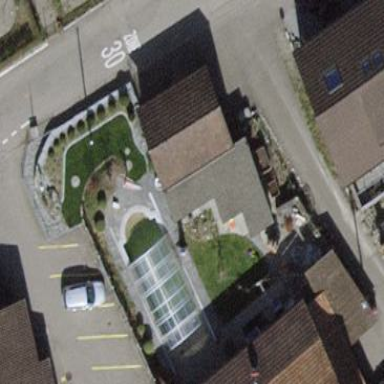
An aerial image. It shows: House with power transformer.